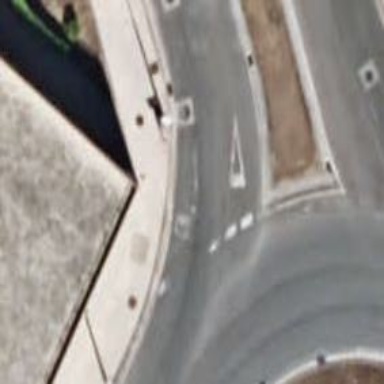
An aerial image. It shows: Road with "give way" sign.